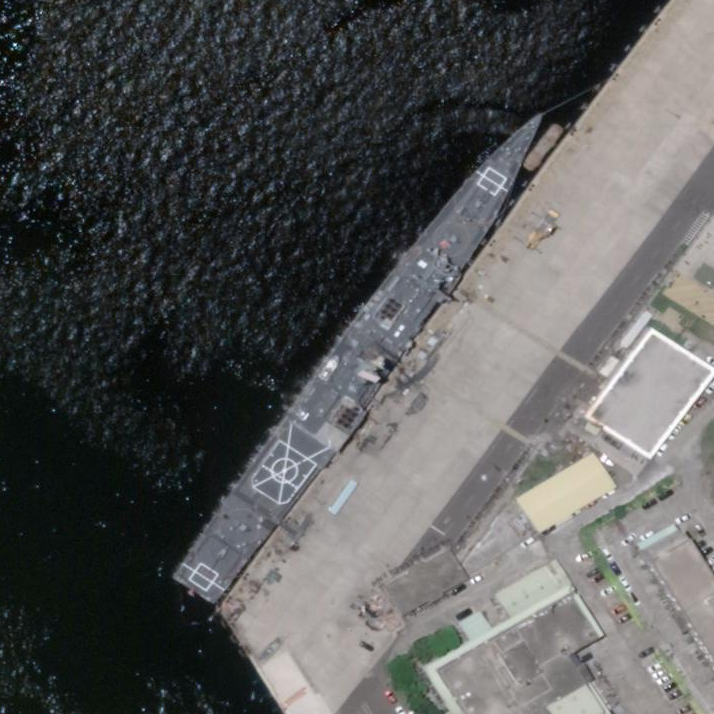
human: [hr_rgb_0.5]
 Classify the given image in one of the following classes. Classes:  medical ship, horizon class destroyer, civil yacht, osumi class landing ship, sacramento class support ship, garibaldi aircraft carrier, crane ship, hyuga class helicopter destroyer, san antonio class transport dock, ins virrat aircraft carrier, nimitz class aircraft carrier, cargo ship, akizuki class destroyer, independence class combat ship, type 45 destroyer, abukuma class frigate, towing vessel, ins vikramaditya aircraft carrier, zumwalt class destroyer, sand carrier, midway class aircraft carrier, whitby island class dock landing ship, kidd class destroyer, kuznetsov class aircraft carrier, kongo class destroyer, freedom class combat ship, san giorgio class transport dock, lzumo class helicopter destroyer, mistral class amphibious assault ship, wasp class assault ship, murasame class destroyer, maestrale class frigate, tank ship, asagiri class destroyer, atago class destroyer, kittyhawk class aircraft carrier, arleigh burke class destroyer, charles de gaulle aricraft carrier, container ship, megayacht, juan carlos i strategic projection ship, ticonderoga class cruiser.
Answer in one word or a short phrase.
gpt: Kidd class destroyer